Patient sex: F
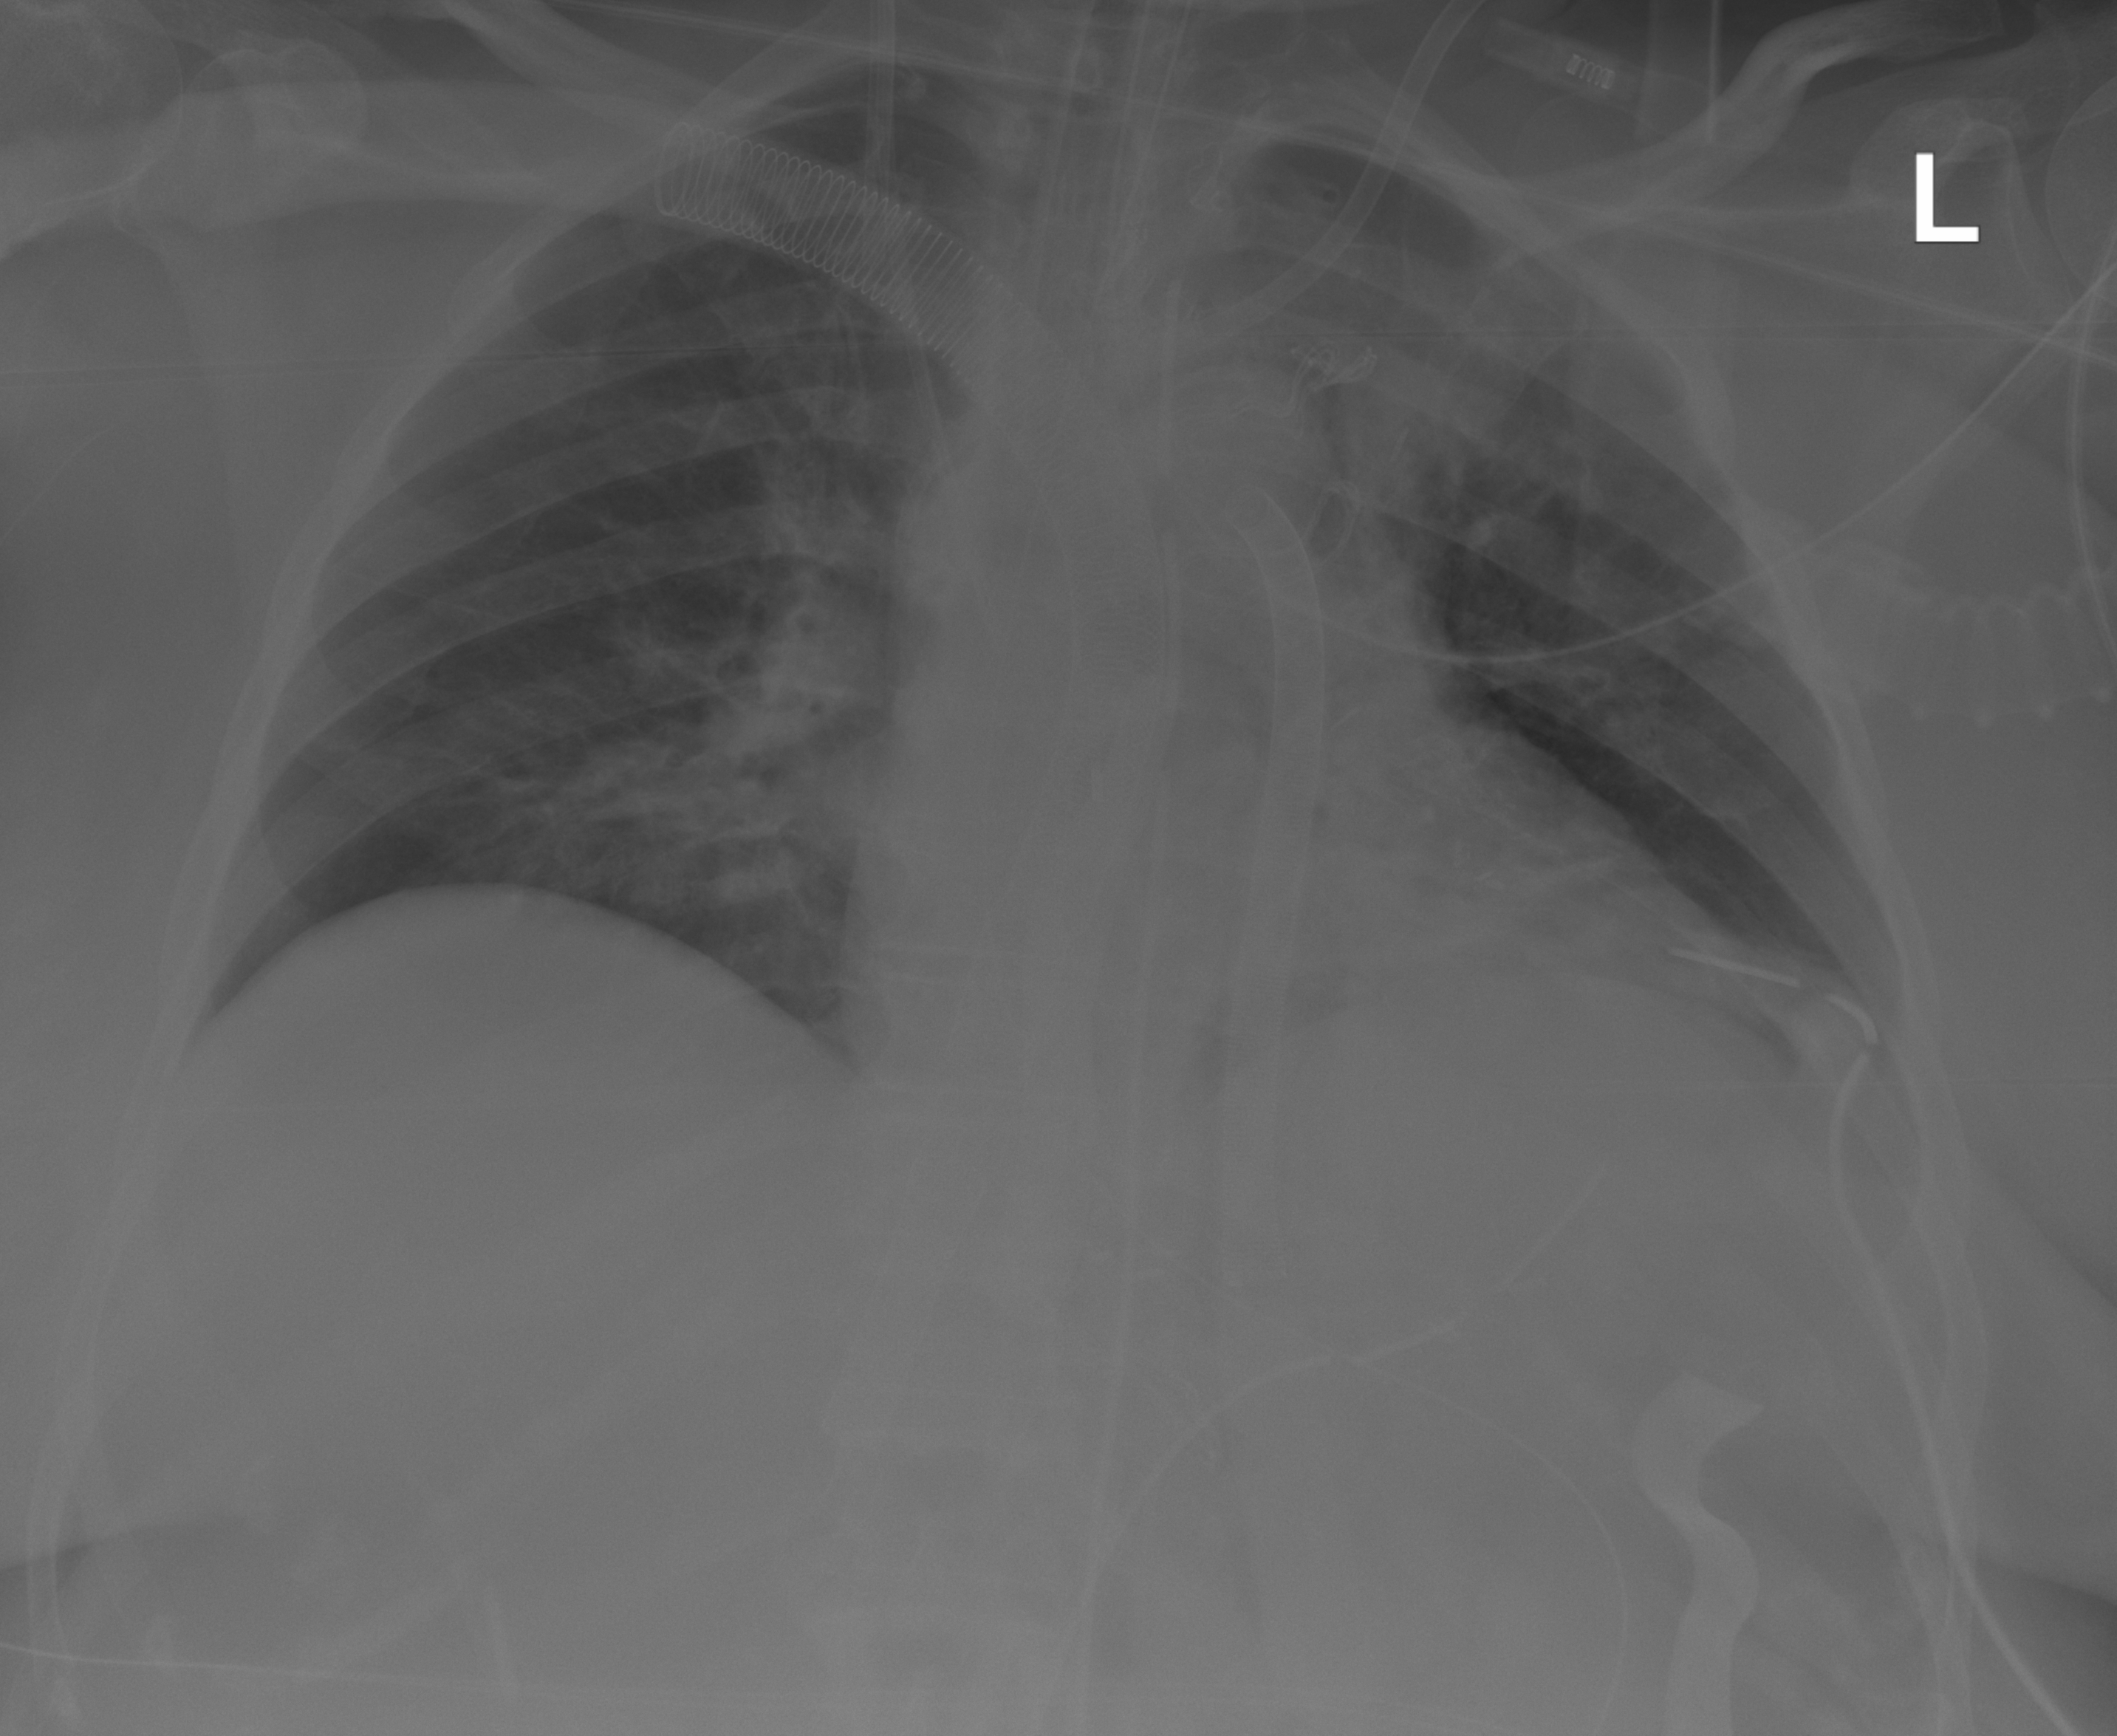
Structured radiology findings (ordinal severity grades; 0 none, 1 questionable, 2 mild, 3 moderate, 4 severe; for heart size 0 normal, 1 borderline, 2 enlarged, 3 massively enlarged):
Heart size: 1
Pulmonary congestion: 0
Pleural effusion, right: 0
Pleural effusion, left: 0
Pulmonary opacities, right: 2
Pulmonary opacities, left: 1
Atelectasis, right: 0
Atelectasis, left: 0